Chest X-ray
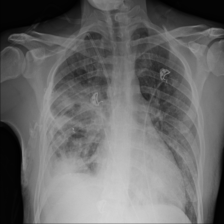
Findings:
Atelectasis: negative
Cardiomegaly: negative
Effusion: positive
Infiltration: positive
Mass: negative
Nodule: negative
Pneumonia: negative
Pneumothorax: negative
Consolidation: positive
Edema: negative
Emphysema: negative
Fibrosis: negative
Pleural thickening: negative
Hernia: negative